Question: I have a table that has a radio button in on 'td' element, however i am unable to set the width (my page is in HTML5 so using the style css attribute to set the width).
My row is as follows:
'''
<h3><span data-bind="text: description"></span></h3>
<table class="table table-striped table-condensed">
<thead>
<tr>
<th colspan="2">Description</th>
<th>Setup</th>
<th>Monthly</th>
</tr>
</thead>
<tbody>
<!-- ko foreach: options -->
<tr>
<td style="width:16px"><input type="radio" data-bind=" attr: { name: $parent.name }, checkedValue: $data, checked: $parent.selection" /></td>
<td><span data-bind="text: description"></span></td>
<td><span data-bind="text: setup == 0 ? '-' : setup"></span></td>
<td><span data-bind="text: price == 0 ? '-' : price"></span></td>
</tr>
<!-- /ko -->
</tbody>
</table>
'''
In fact all of the rows are 154px wide, each row is equal.
Don't worry about the data-bind attributes, i am using knockoutjs. I am using bootstrap for the stlying, but cant see any column widths applied fron the bootstrap CSS.
I have take a screenshot of chrome below:

After looking at the fiddle from @daker's comment here <URL>, i could see the width was applied OK.
When going over my code, i have a thead section which is causing the issue, this is not present in the above fiddle.
Adding the below 'thead' section to the fiddle stops the widths from applying on the 'td' element, <URL>
'''
<thead>
<tr>
<th colspan="2">Description</th>
<th>Setup</th>
<th>Monthly</th>
</tr>
</thead>
'''
If i set the width in the th element with '<th colspan="2" style="width:20px">Description</th>' it sizes, so the td elements are following the width of the td, which makes sense.
However the description spans across 2 columns with 'colspan="2"' which consists of both the first 'td' with radio, and second 'td' with the text description data-bind in the tbody.
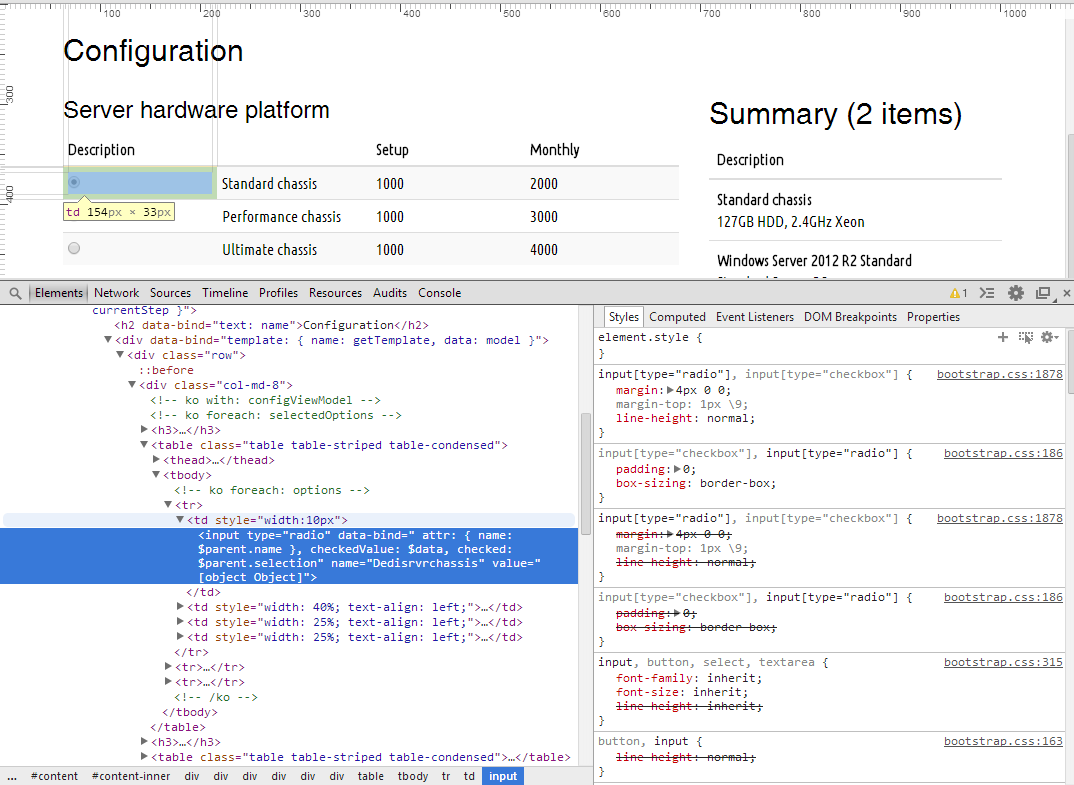
Answer: set width for second column as auto:
<URL>
'''
<h3><span data-bind="text: description"></span></h3>
<table class="table table-striped table-condensed">
<thead>
<tr>
<th colspan="2">Description</th>
<th>Setup</th>
<th>Monthly</th>
</tr>
</thead>
<tbody>
<!-- ko foreach: options -->
<tr>
<td style="width: 15px;"><input type="radio" data-bind=" attr: { name: $parent.name }, checkedValue: $data, checked: $parent.selection" /></td>
<td style="width: auto;">text<span data-bind="text: description"></span></td>
<td style="width: 25%;"><span data-bind="text: setup == 0 ? '-' : setup"></span></td>
<td style="width: 25%;"><span data-bind="text: price == 0 ? '-' : price"></span></td>
</tr>
<!-- /ko -->
</tbody>
</table>
'''